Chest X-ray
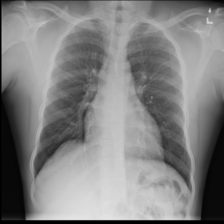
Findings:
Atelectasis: negative
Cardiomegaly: negative
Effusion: negative
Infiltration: positive
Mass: negative
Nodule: negative
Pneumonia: negative
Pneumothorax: negative
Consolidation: negative
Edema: negative
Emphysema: negative
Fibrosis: negative
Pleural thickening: negative
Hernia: negative